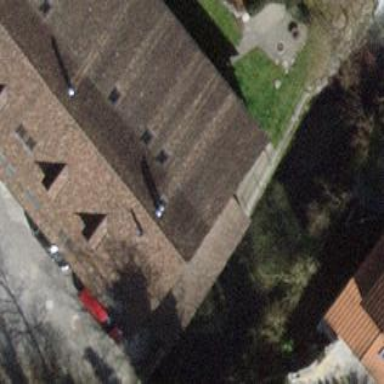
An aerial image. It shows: View of roof of building.